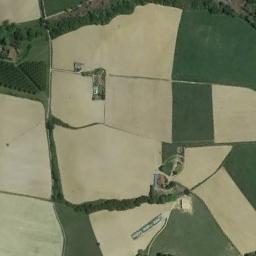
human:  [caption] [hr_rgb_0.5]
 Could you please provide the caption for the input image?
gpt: There are many trees beside the rectangular farmlands .

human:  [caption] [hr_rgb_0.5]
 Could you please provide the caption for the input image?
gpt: Several pieces of approximately rectangular green and khaki mixed rectangular farmland of different sizes with buildings around .

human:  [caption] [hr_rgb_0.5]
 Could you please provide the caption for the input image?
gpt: There are some green and bare rectangular farmland .

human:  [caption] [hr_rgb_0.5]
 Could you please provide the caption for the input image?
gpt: Several rectangular farmlands of different colors and sizes are on the ground and some houses are surrounded by these farmlands .

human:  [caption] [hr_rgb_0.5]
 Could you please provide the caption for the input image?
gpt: There are some yellow rectangular farmlands and some green ones .